Question: I' m trying to customize 'UIProgressView' with custom progress image. But it is stretched incorrectly.
So i have a custom progress image :
its dimensions are 75x18 pixels. And I have a track which length is 270 points. But when I set my progress image its corner radius after filling the track became wrong. I tried to set 'resizableImageWithCapInsets: UIEdgeInsetsMake (0,0,0,1)' but then image began to repeat and not to stretch. How can I fix this?
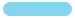
Answer: 'UIEdgeInsetsMake' protects the pixels at the given values.
Red marker shows the stretchable area for 'UIEdgeInsetsMake(8.0, 10.0, 8.0, 10.0)' (top, left, bottom, right)

Another thing is, always name your retina images properly even if you don't use the non retina versions for the older devices, like 'imageName@2x.png'. Otherwise it will mess up it's scale.
And call it like this without the retina suffix:
'[[UIImage imageNamed:@"g21hU.png"] resizableImageWithCapInsets:UIEdgeInsetsMake(8.0, 10.0, 8.0, 10.0)]'
Good luck.